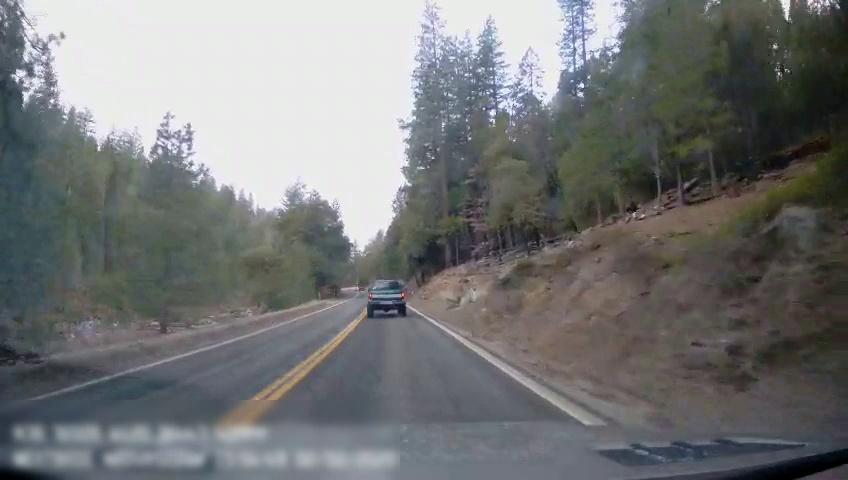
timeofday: Day
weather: Sunny
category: Drivable Space
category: Vehicles | Truck
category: Lanes | Current Lane
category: Lanes | Current Lane
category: Lanes | Alternate Lane